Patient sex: M
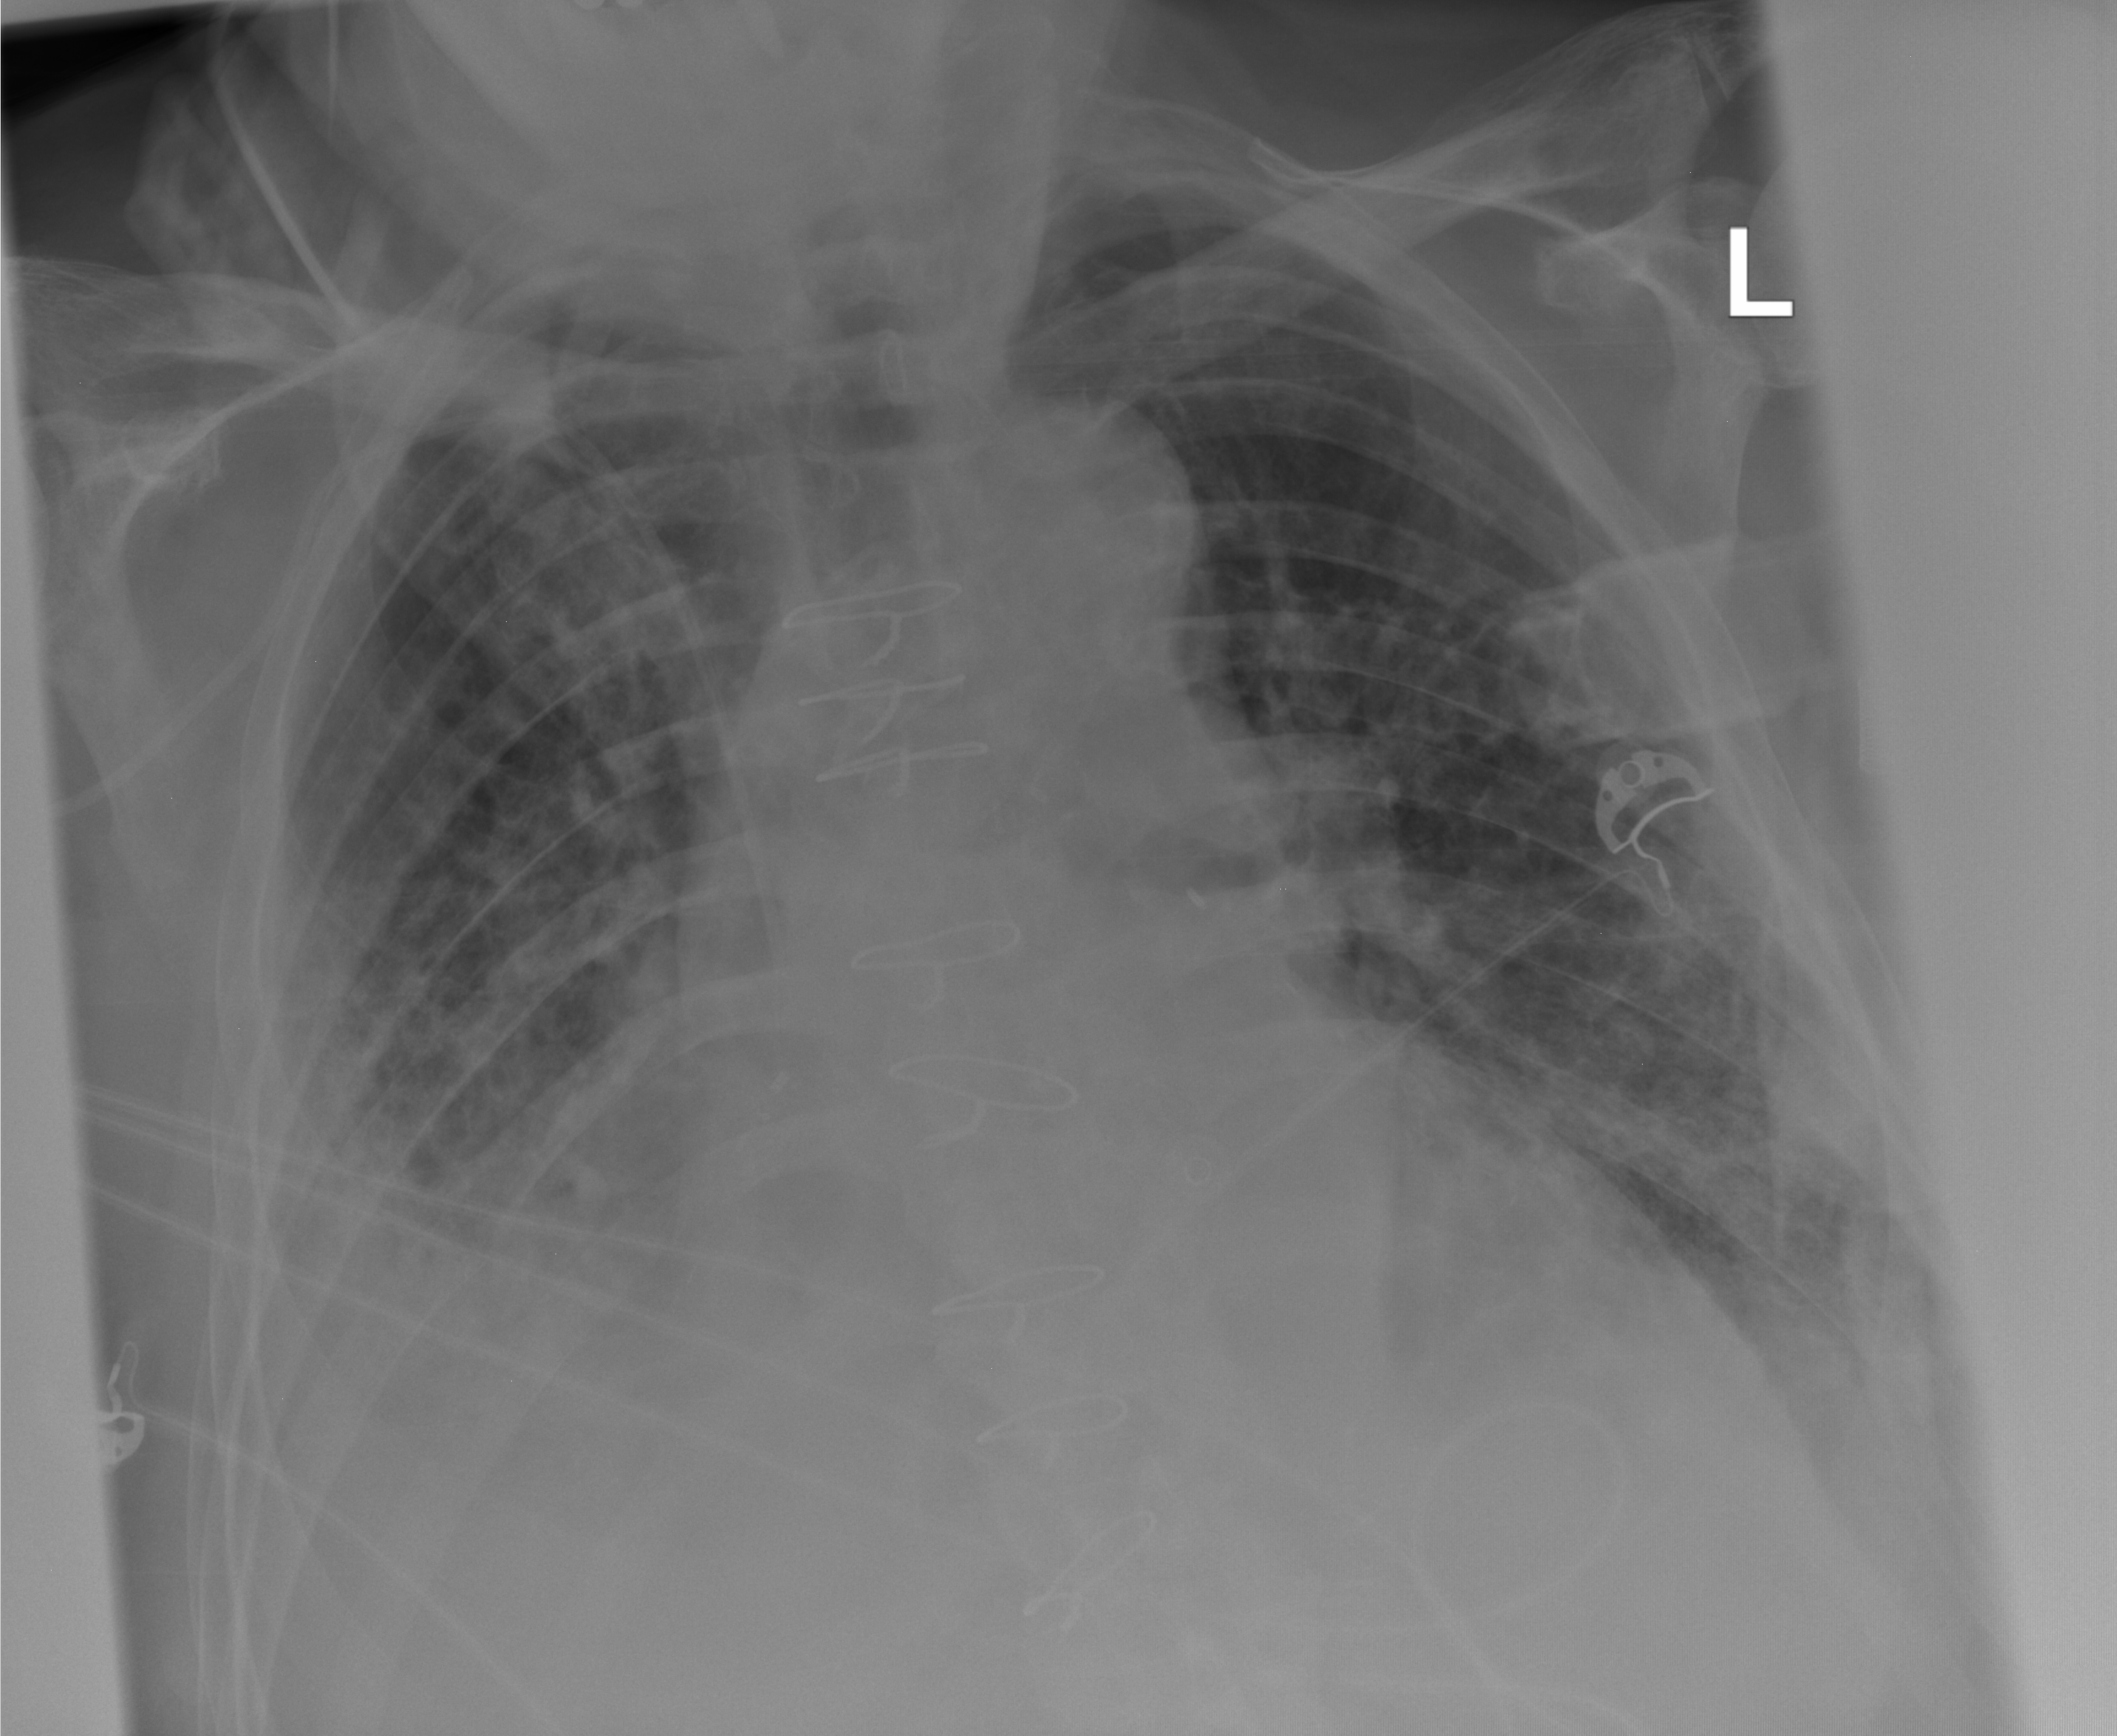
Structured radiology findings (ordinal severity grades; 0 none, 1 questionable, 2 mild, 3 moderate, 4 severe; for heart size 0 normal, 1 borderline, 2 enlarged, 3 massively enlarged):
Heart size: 2
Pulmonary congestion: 2
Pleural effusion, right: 3
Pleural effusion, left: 2
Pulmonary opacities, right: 3
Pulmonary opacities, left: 3
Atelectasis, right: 2
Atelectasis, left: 2